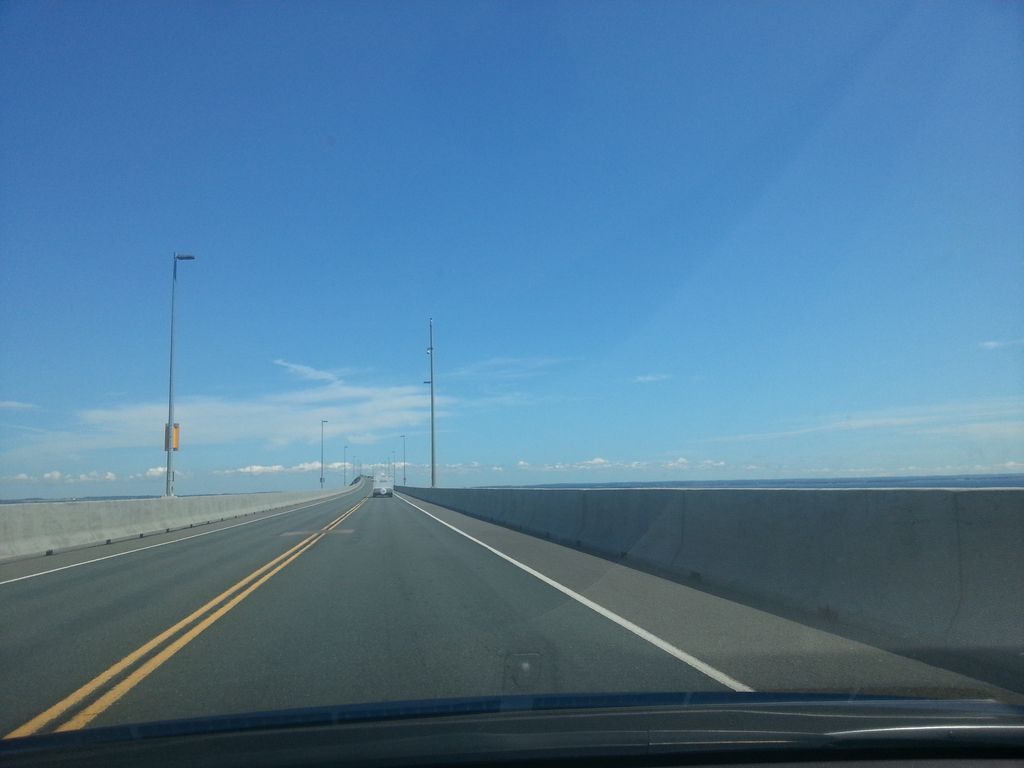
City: charlottetown